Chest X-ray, AP view. Patient: 58 years old, sex M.
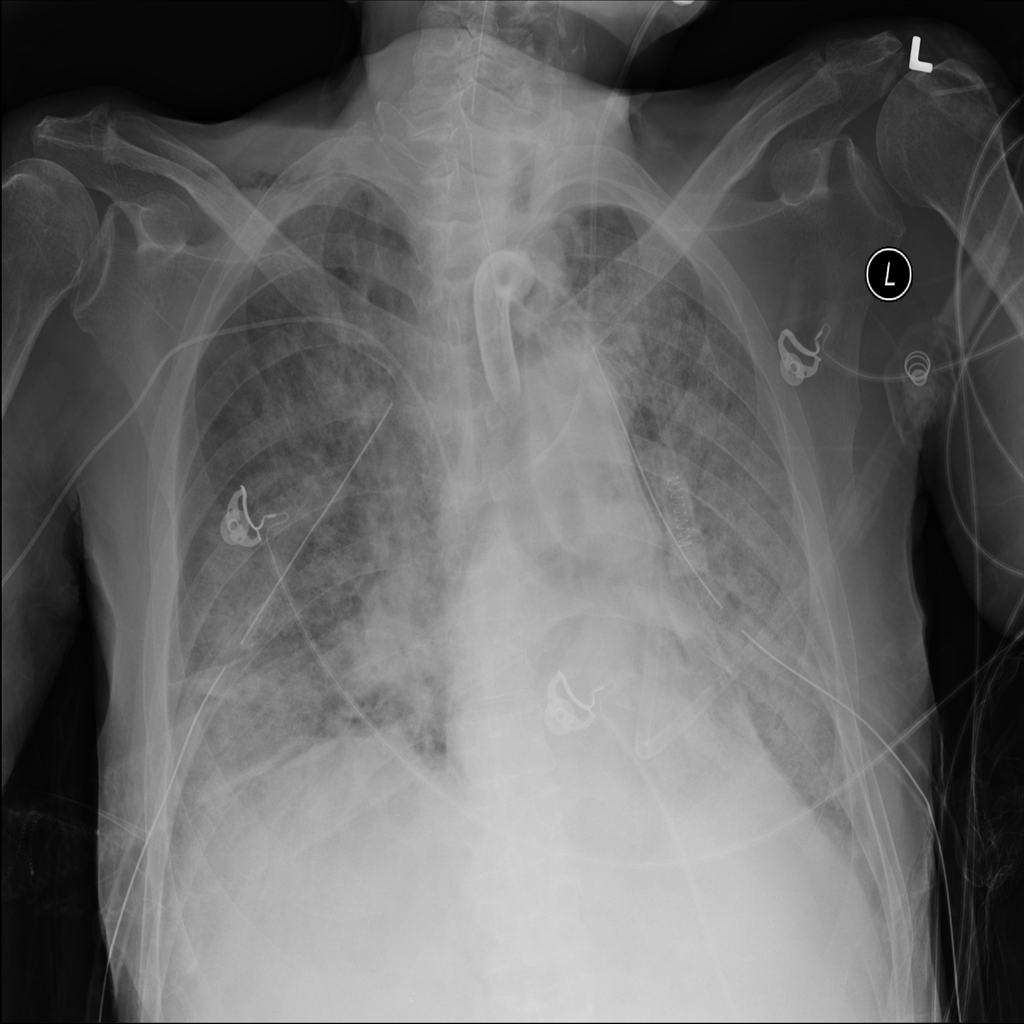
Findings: Infiltration